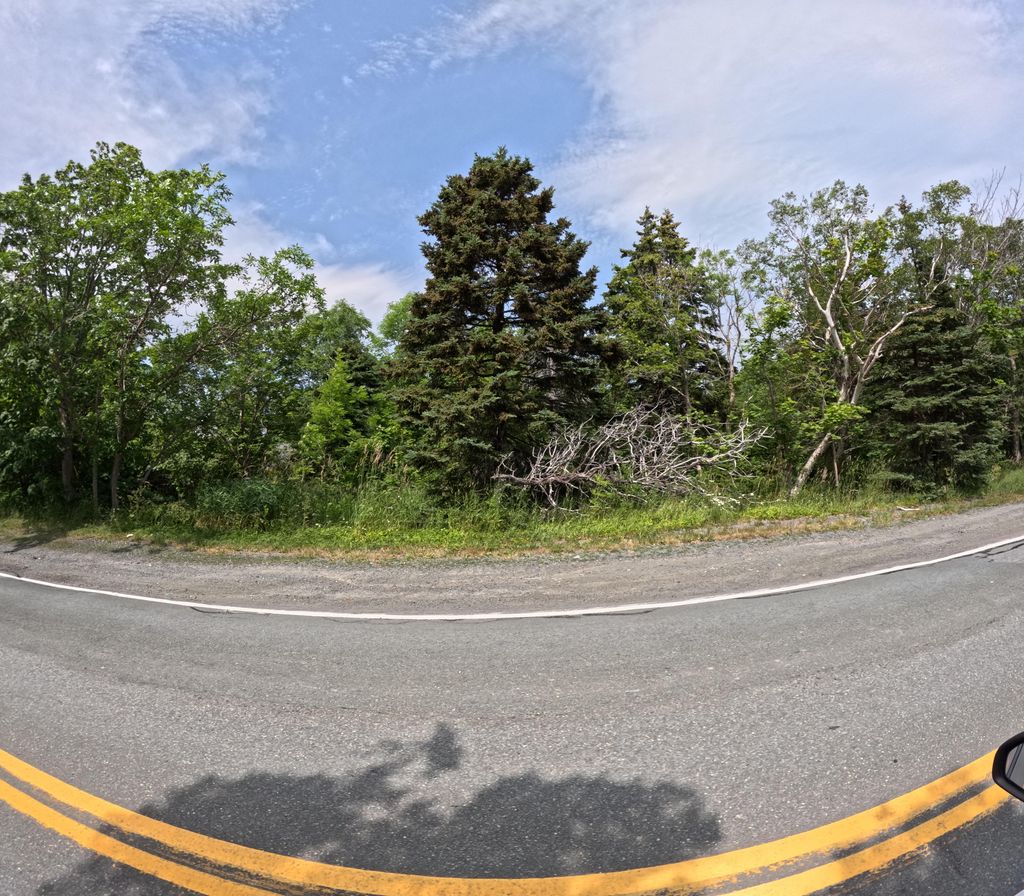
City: st_johns